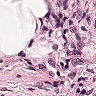
Metastatic tissue present: no